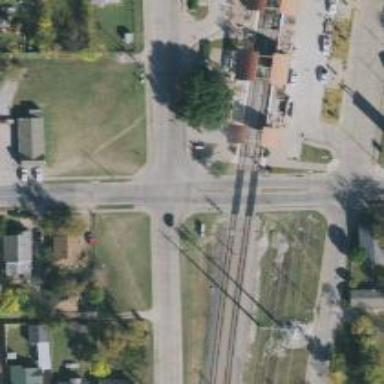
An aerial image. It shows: Crossing for the railway.